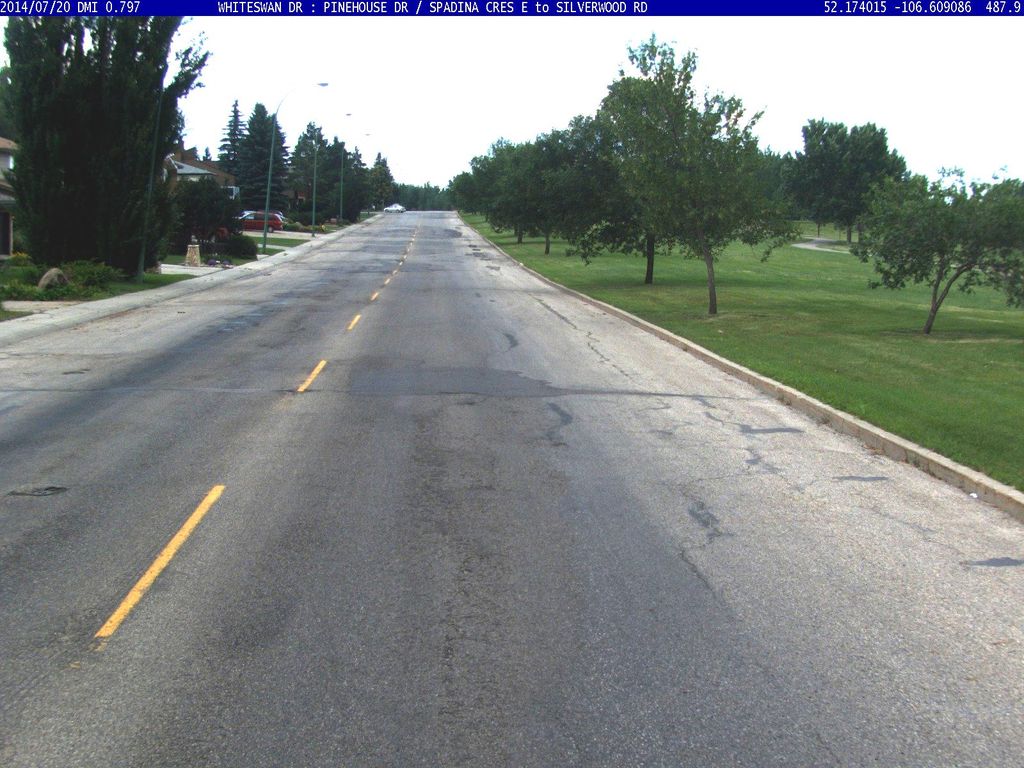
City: saskatoon